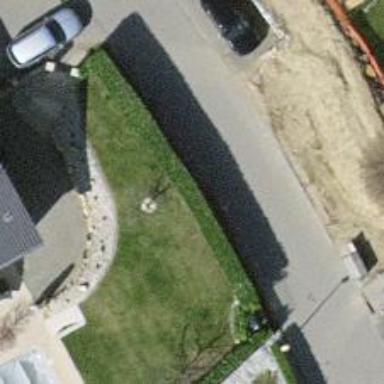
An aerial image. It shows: Hedge acting as barrier.